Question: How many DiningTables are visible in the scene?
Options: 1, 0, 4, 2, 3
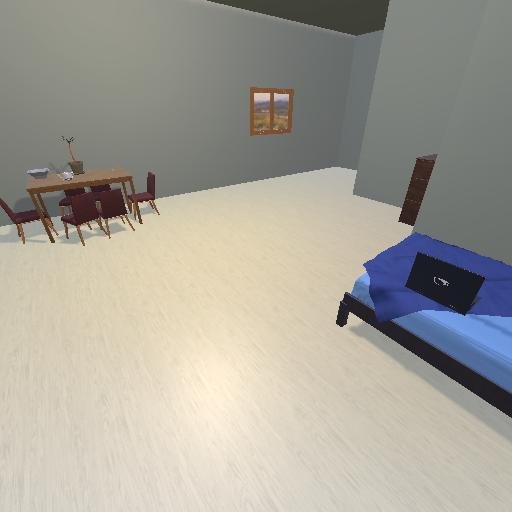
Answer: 1